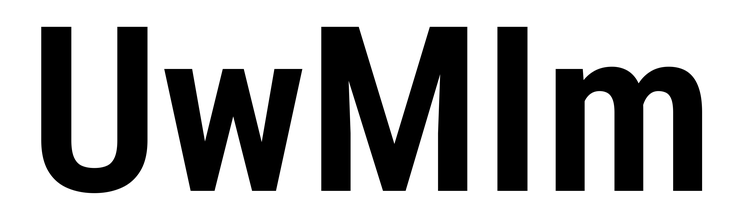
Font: Roboto_Condensed_SemiBold